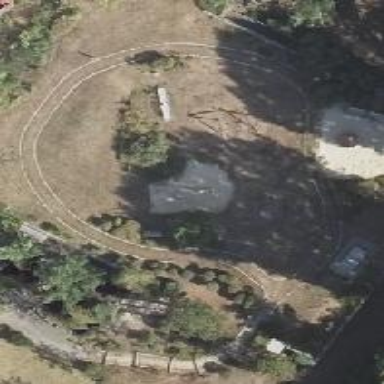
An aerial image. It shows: Playground area with ground surface.